Question: For an app that does lots of calculation from the GPS, I need to get the latitude/longitude and speed every 0.5 second to be very accurate and avoid delay.
I am using:
- '[locationManager setDesiredAccuracy:kCLLocationAccuracyBestForNavigation];'- '- locationManager:didUpdateToLocation:fromLocation:''newLatitude''newLongitude''newSpeed'- 'NSTimer'
See below a graph generated by Excel representing the latitude values during 18 seconds:

We can clearly see that we have location updates every second, and not every 0.5 second as wished. I do samples driving around my office, so my speeds vary between 0 and 65 MPH. So when I am driving 50MPH, I should get different values for lat/lon/speed from the iPhone every 0.5s right?
Please tell me how I can get those location updates every 0.5s if you know anything about the accuracy with the 'CLLocationManager' object.
Thanks!
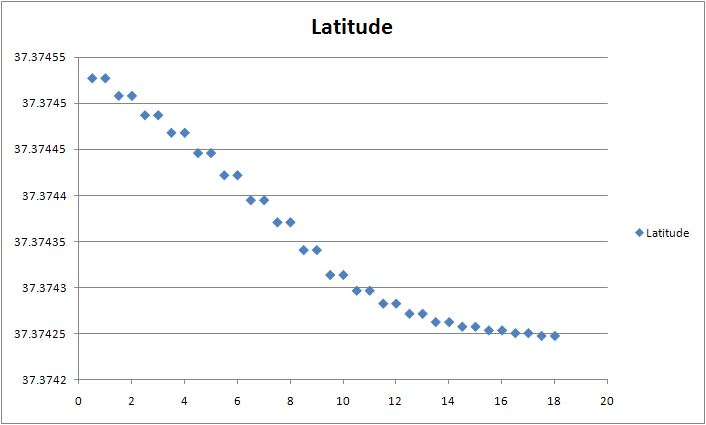
Answer: You can't tell the location manager how often you want updates, but only respond when it chooses to give you updates. The timing of getting updates can't be counted on, it depends on the ease of finding WiFi signals and GPS signals.